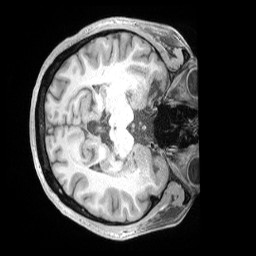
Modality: T1w
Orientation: axial
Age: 32
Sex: female
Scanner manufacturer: siemens
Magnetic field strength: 3 T
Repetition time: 2 s
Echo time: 0.00211 s